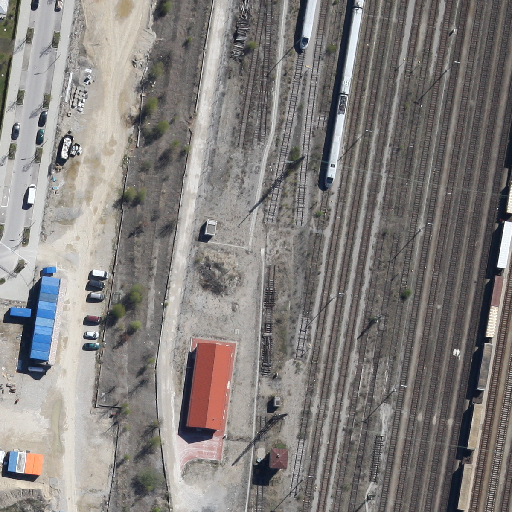
Referring expression: road